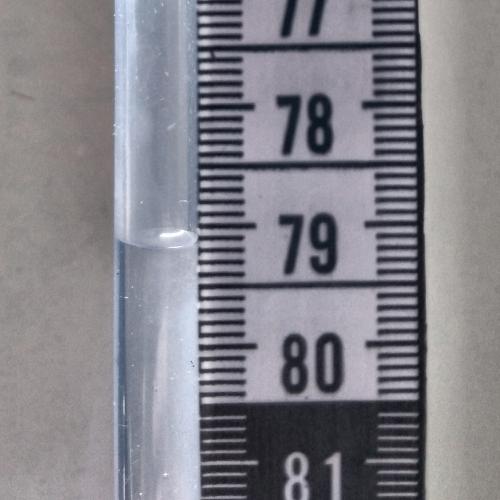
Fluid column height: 79.1 cm